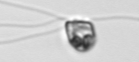
Label: flagellate_morphotype1